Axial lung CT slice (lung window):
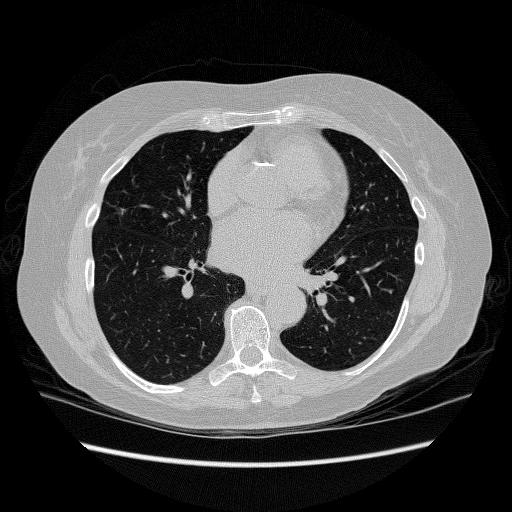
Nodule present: no